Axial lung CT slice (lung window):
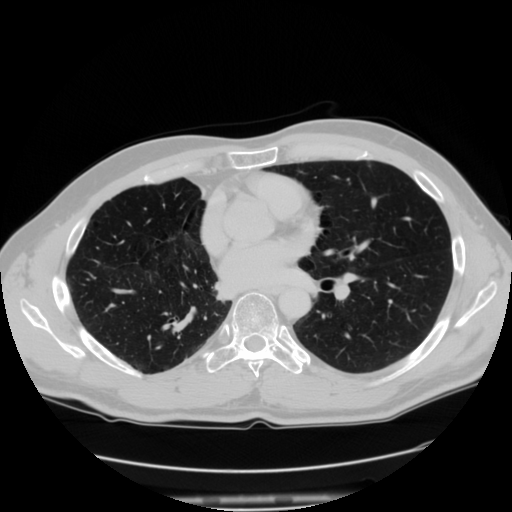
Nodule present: no